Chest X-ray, PA view. Patient: 35 years old, sex M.
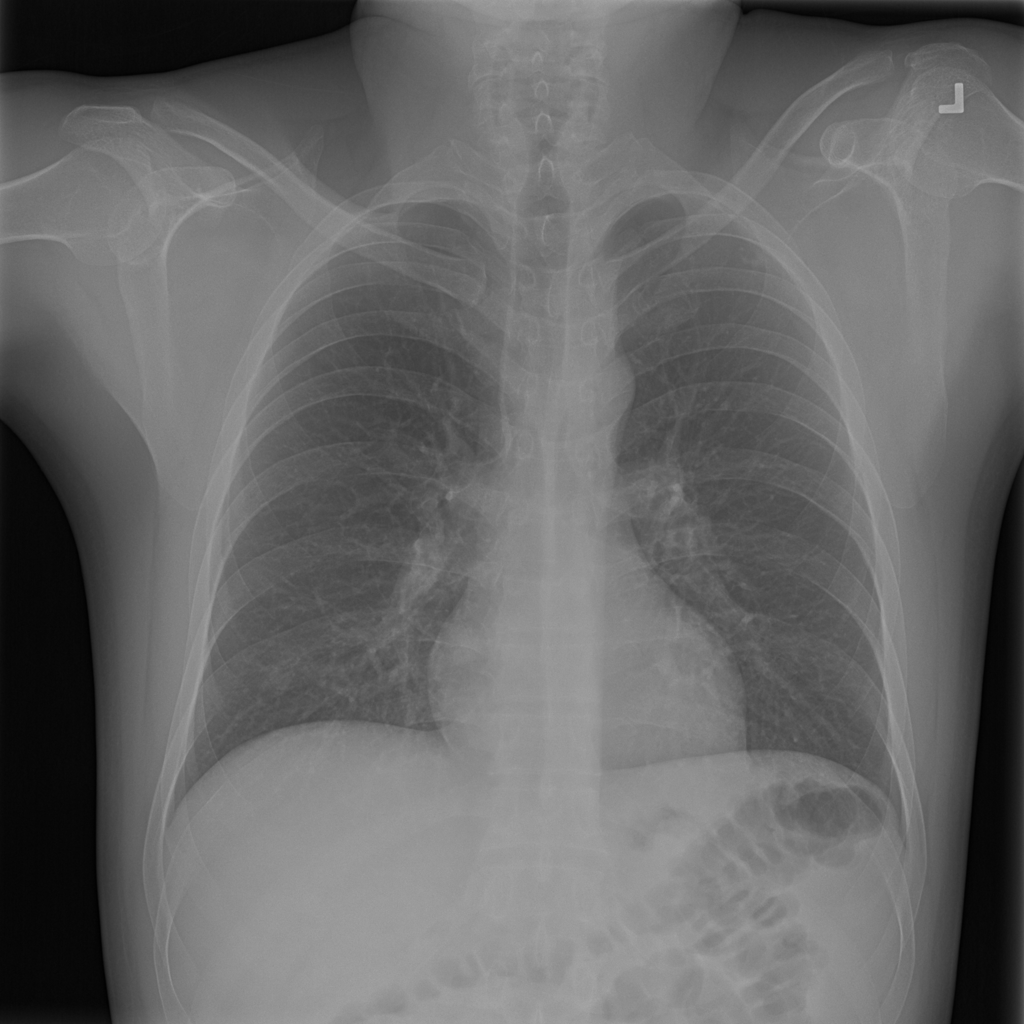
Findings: No Finding